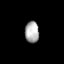
Tissue: lung
Cell type: Myeloid cells
Senescence score: 0.5872
Nuclear area (px): 297
Mean DAPI intensity: 170.441